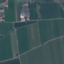
Land use / land cover class: PermanentCrop